Field crop: maize
Growth stage: 2
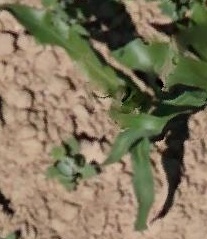
Species: maize